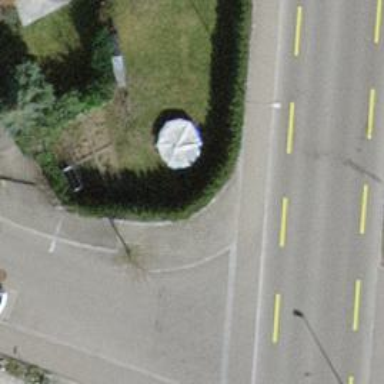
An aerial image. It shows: Hedge barrier.